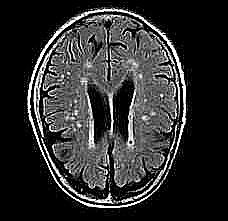
Label: notumor